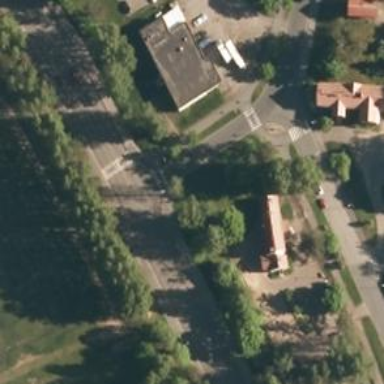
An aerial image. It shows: Asphalt cycleway.